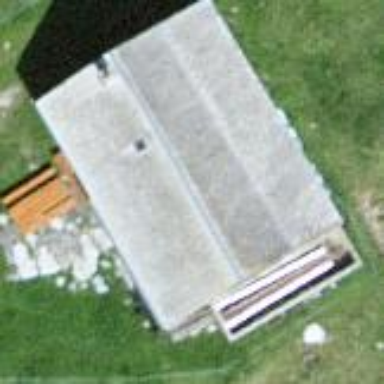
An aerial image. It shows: Farm auxiliary building.